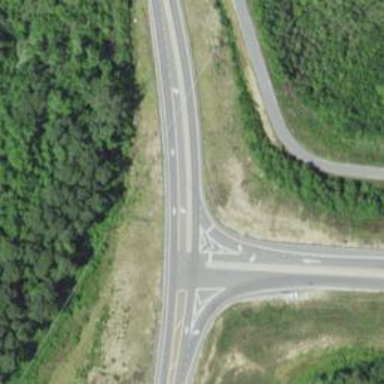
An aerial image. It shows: Secondary road.